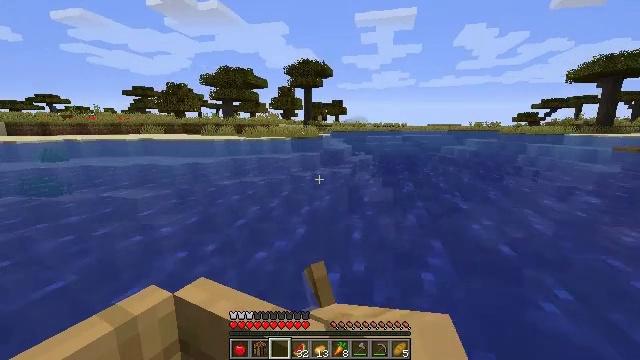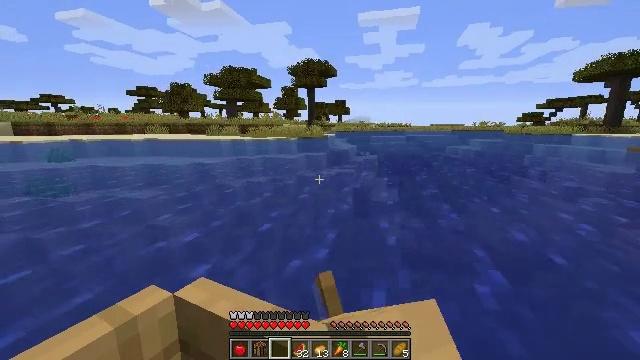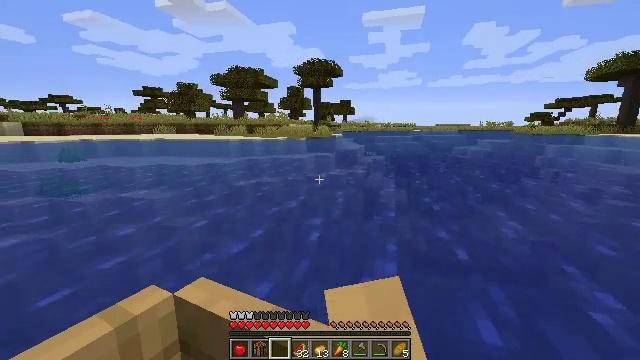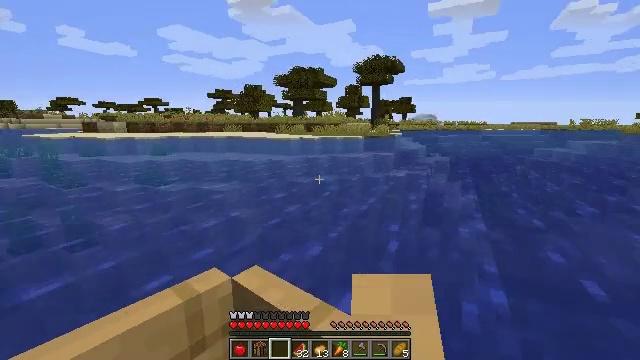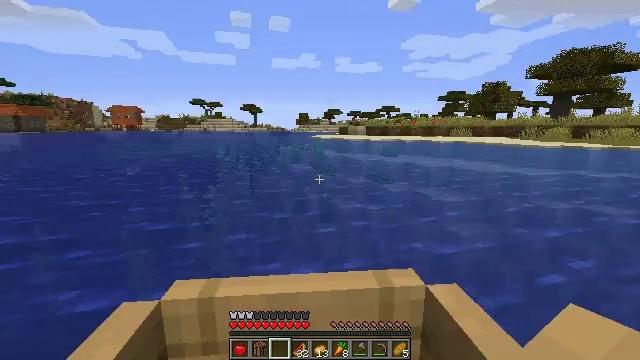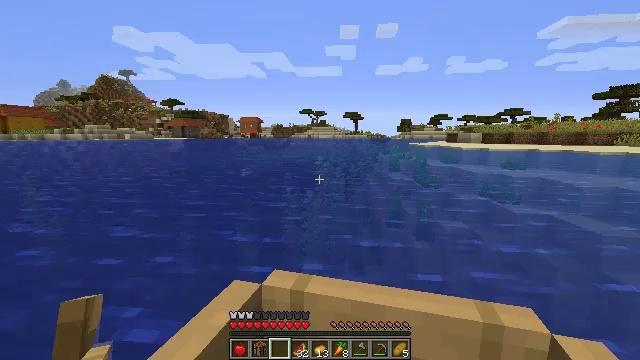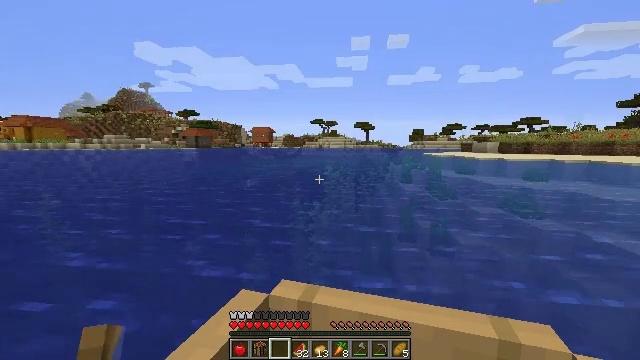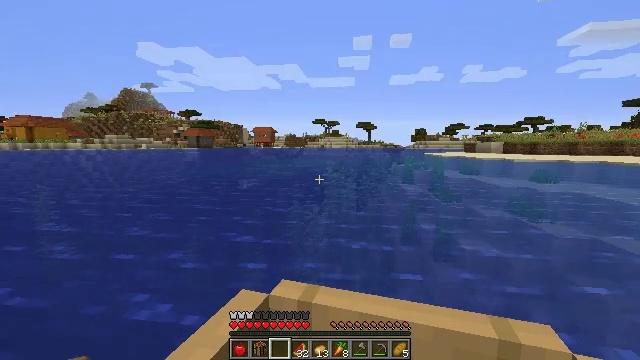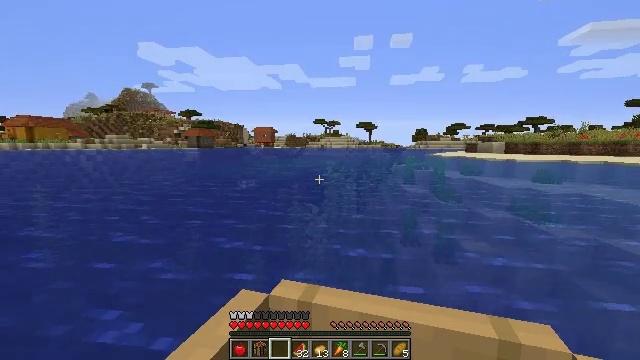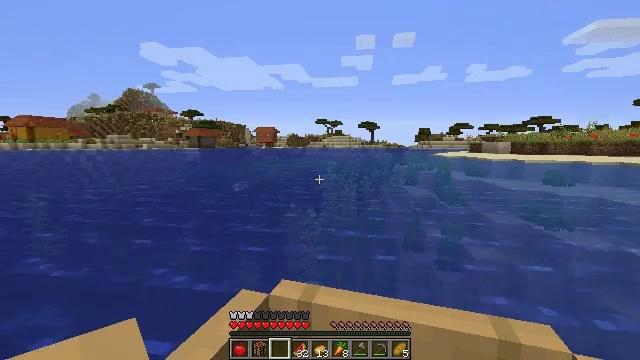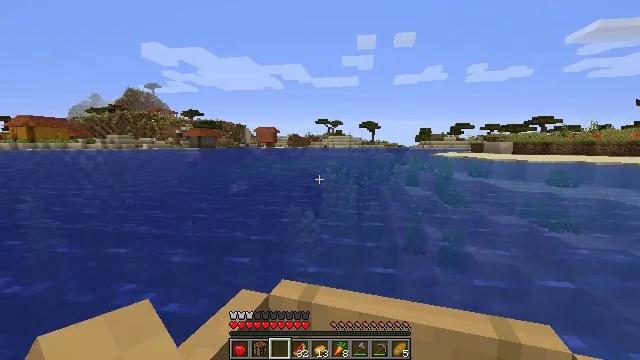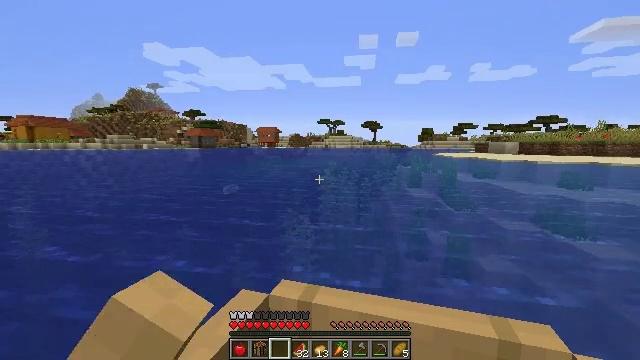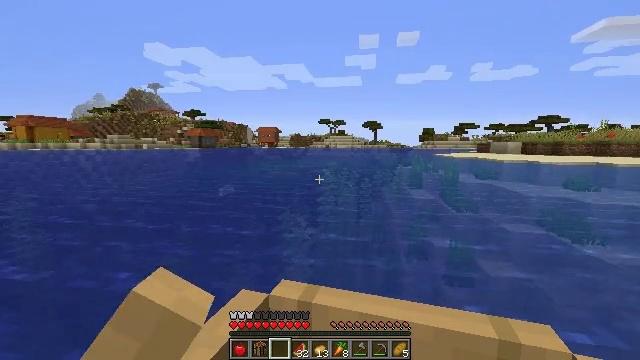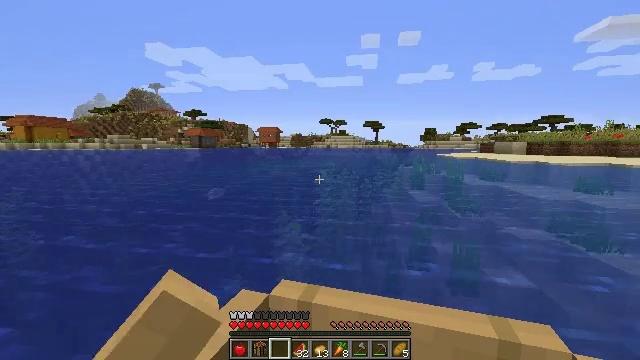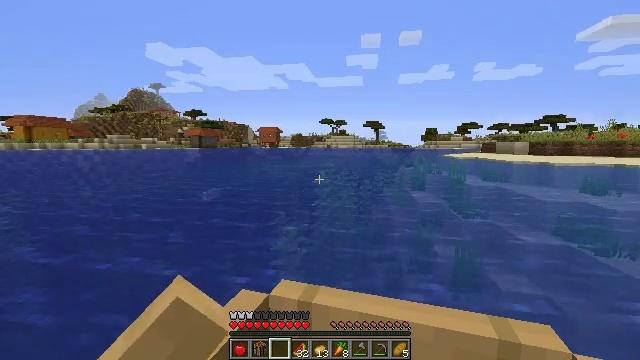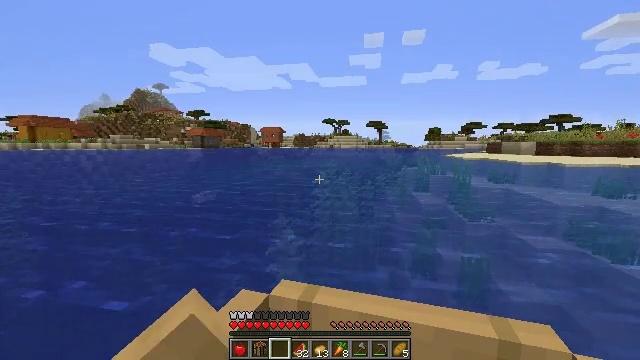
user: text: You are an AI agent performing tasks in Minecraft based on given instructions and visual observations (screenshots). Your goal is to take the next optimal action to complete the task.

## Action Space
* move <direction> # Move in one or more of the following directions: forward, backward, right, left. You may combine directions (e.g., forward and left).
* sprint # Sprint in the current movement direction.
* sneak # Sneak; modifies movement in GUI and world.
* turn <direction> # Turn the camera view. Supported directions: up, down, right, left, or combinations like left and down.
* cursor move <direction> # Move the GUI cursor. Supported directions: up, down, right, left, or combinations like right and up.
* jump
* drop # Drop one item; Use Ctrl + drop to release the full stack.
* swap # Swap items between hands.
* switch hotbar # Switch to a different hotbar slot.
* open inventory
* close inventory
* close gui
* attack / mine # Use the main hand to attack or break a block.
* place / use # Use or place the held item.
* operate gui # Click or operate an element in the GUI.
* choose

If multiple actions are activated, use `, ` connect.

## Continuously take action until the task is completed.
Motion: motion action
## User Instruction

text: Reclaim the acacia fence from a structure.
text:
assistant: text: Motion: move forward
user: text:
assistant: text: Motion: move forward
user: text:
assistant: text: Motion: move forward, turn left
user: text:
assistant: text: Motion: move forward, turn left
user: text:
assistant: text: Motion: move forward, turn left and up
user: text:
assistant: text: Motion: move forward, turn left and up
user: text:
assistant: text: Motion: move forward
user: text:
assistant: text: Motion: move forward
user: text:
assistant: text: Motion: move forward
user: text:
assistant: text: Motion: move forward
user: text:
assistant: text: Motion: move forward
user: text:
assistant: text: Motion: move forward
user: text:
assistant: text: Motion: move forward
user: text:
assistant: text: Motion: move forward and move left
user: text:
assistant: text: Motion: move forward and move left
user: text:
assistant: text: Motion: move forward and move left
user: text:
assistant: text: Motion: move forward, turn left and down
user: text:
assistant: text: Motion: move forward, turn down
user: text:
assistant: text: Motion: move forward
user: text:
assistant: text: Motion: move forward
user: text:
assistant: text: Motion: move forward
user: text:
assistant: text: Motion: move forward
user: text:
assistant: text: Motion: move forward
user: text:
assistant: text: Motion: move forward
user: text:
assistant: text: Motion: move forward
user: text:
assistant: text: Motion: move forward
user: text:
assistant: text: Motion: move forward
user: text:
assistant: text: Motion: move forward
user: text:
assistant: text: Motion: move forward
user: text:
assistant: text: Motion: move forward